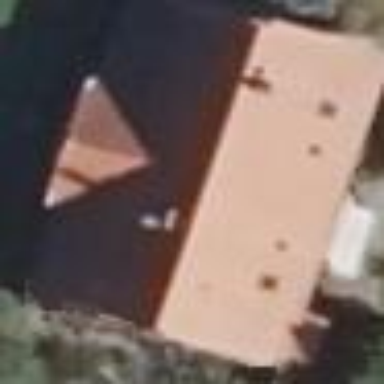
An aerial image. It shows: Gabled house with red roof oriented along direction.